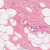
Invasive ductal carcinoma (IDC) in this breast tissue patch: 0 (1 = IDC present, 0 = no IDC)